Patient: sex M, age 47
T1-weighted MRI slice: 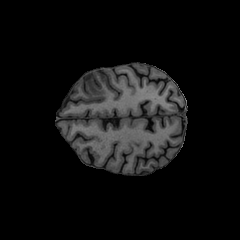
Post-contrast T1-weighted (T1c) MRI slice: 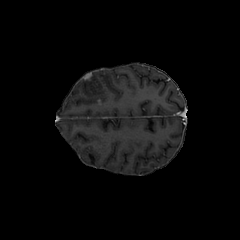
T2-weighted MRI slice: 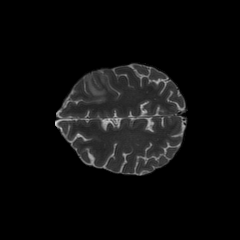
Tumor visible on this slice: yes
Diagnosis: Glioblastoma, IDH-wildtype
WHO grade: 4